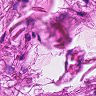
Metastatic tissue present: no